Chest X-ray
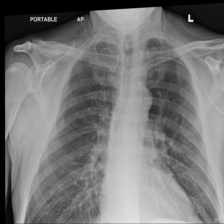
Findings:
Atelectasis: negative
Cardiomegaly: negative
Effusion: negative
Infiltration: positive
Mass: negative
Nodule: negative
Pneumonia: negative
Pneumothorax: negative
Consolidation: negative
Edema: negative
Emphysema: negative
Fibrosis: negative
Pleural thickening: negative
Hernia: negative